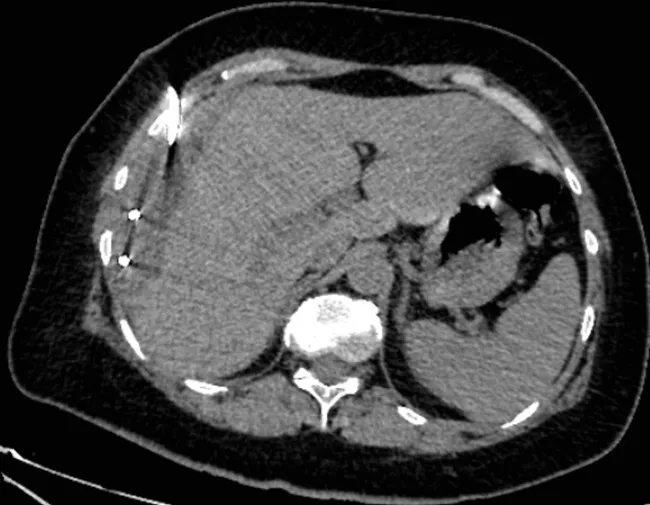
CT-scan at the first day after drainage.
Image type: radiology (ct)